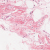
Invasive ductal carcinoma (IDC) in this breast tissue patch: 0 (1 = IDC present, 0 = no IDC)